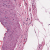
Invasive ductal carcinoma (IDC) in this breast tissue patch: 0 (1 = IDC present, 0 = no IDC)